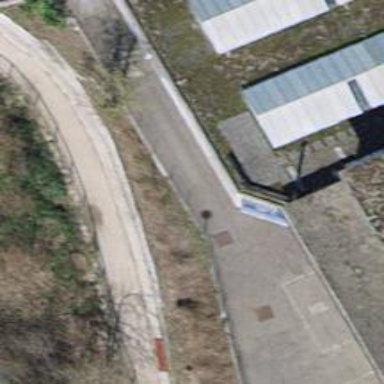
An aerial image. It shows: Retaining wall.